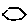
Label: hexagon